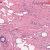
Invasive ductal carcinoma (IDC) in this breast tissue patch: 0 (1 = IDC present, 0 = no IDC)